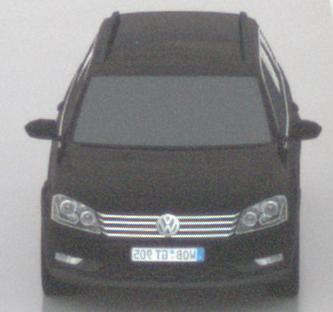
Make: VW
Model: Passat Alltrack 1.8 TSI
Detailed model: Passat (B7) Alltrack
Model produced from: 2012/03
Model produced until: 2013/06
Doors: 5
Color: black
Road condition: wet road
Daytime: night
Contrast: low contrast